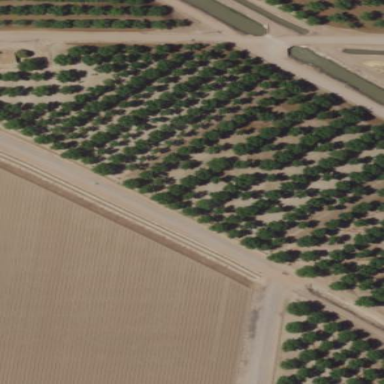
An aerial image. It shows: Orchard.